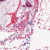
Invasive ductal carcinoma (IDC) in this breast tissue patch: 1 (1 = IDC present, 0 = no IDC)